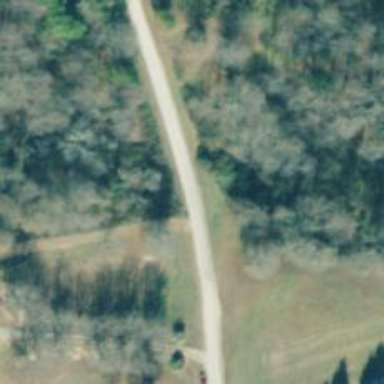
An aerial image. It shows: Residential road with bridge.